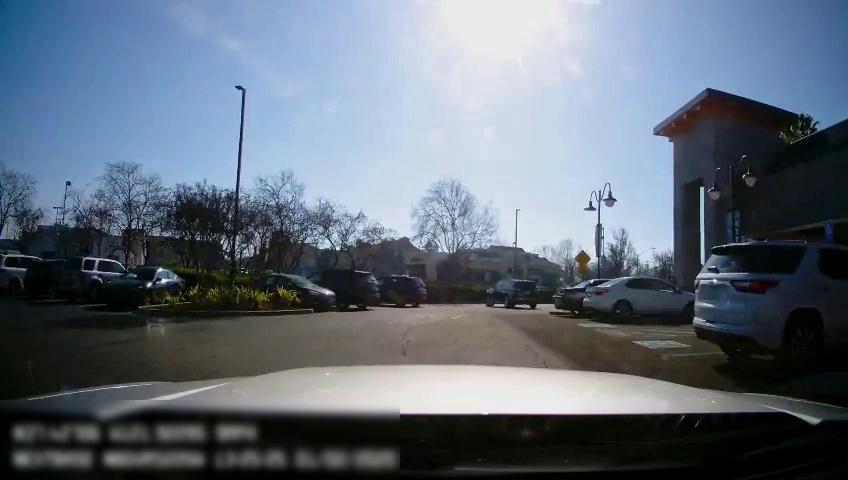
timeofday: Day
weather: Sunny
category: Drivable Space
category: Vehicles | SUV
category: Vehicles | SUV
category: Vehicles | SUV
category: Vehicles | Car
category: Vehicles | Car
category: Vehicles | Car
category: Vehicles | SUV
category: Vehicles | Van
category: Vehicles | SUV
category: Vehicles | SUV
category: Vehicles | Car
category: Traffic | Signs